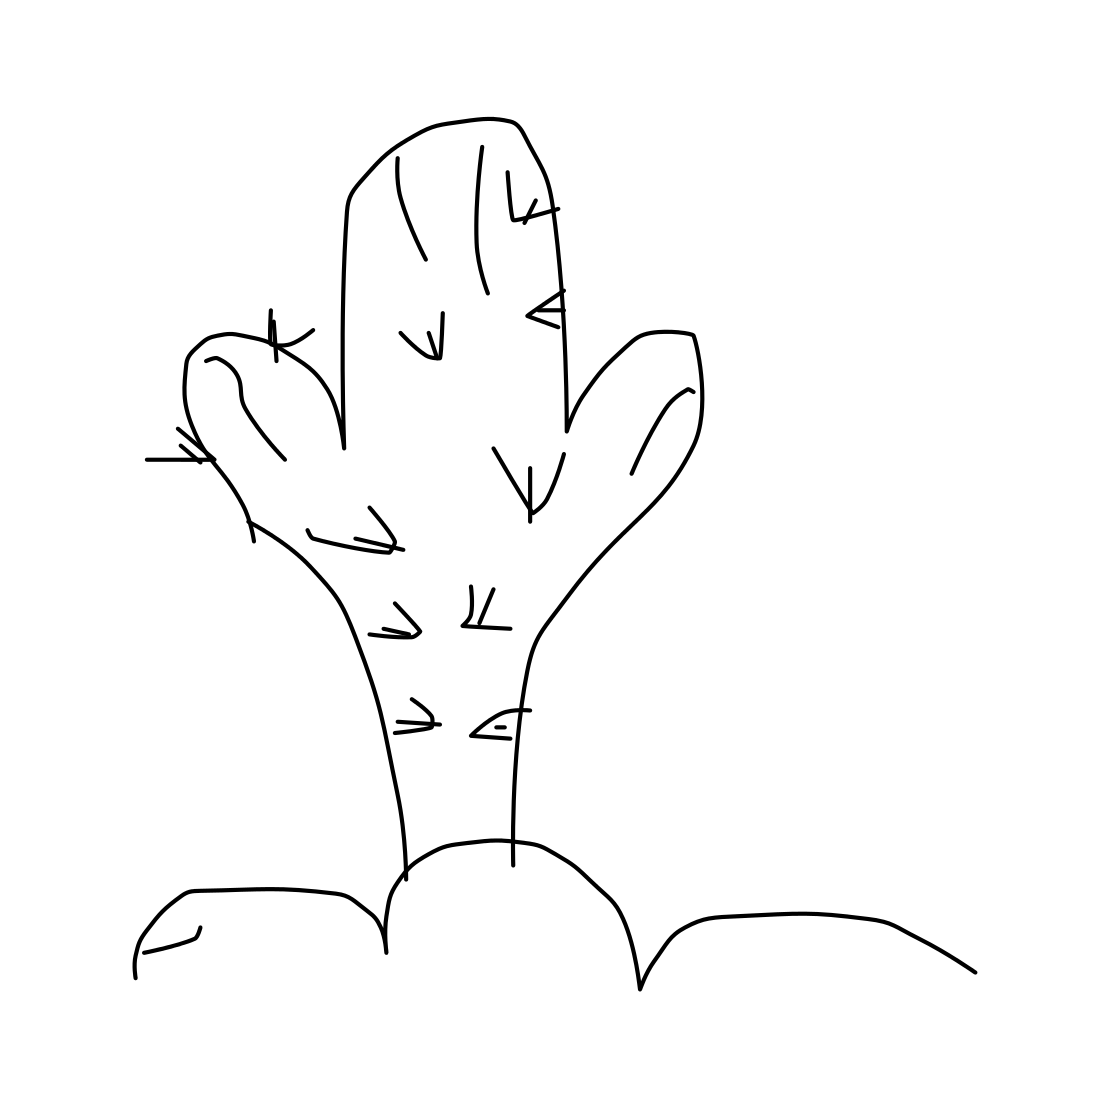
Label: cactus